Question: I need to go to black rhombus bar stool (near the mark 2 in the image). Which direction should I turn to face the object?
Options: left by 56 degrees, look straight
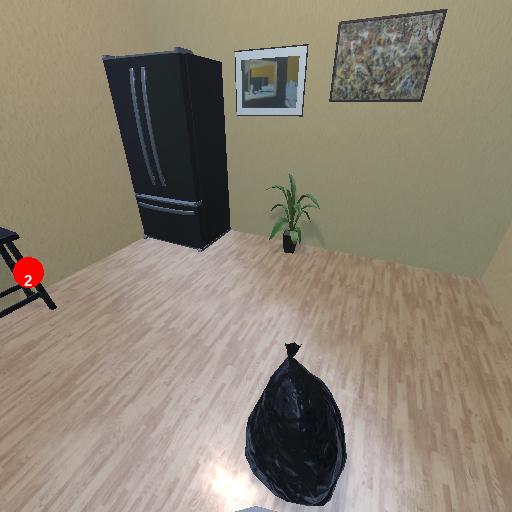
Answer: left by 56 degrees